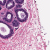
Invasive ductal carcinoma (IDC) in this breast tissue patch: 0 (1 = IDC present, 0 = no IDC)